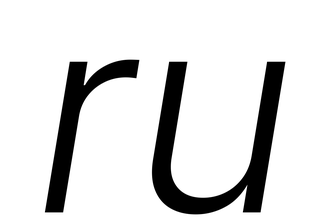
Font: Inter-Italic_Light_Italic